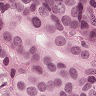
Metastatic tissue present: yes